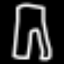
Label: pants